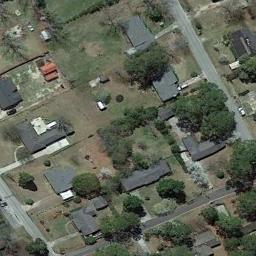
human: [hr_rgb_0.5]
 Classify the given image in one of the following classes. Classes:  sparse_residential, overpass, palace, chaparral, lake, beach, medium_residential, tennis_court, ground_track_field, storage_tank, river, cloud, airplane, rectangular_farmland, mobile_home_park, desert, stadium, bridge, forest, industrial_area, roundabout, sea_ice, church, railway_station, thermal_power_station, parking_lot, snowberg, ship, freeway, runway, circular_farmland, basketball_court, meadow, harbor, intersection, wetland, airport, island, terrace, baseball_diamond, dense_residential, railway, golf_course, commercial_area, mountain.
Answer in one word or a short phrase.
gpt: medium_residential